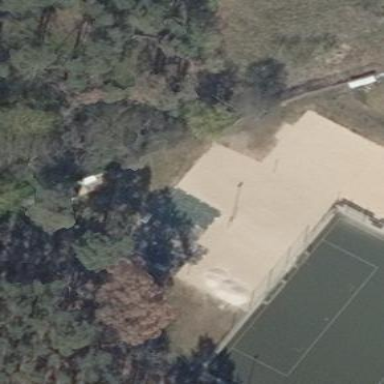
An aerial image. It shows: Sandy pitch for beach volleyball.